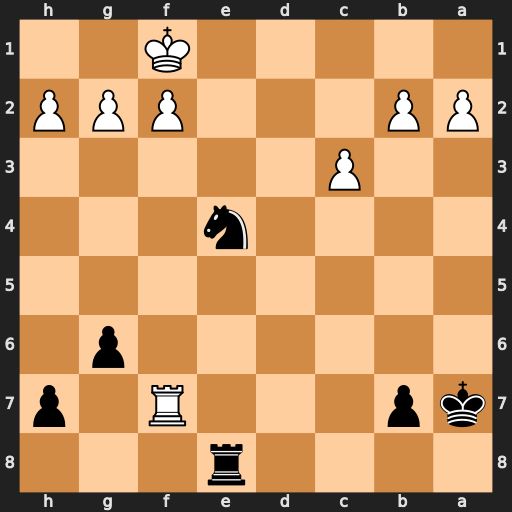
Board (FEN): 4r3/kp3R1p/6p1/8/4n3/2P5/PP3PPP/5K2
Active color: b
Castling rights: -
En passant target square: -
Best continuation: Nd2+ Kg1 Re1#